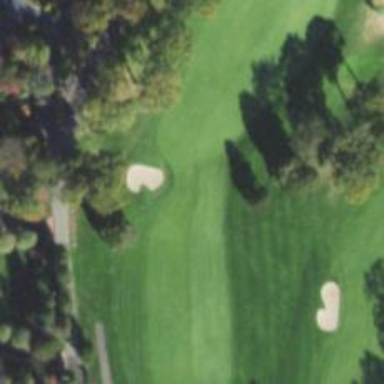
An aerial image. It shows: Golf hole.